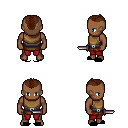
a pixel art fantasy rpg character, male body template, human, dark skin, leather chest armor, red pants, brown short mohawk hairstyle, black slippers, dagger, four views (front, back, left, right), 2x2 character sprite sheet, small pixel art, hard edges, no anti-aliasing